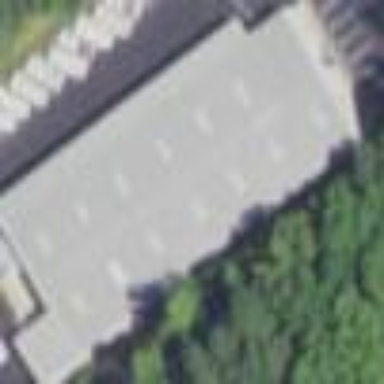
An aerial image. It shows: Commercial building.